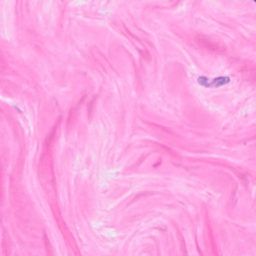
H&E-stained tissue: Breast